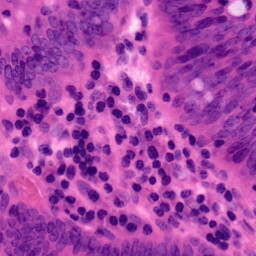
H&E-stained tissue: Colon